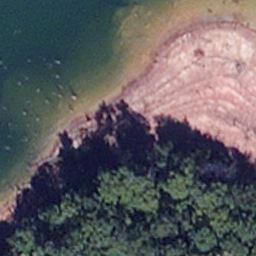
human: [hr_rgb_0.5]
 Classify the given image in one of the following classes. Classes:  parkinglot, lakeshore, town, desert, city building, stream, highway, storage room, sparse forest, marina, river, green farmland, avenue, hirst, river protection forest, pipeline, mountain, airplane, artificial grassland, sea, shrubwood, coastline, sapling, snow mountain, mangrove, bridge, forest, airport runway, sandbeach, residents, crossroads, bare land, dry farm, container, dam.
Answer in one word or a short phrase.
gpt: lakeshore